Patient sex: F
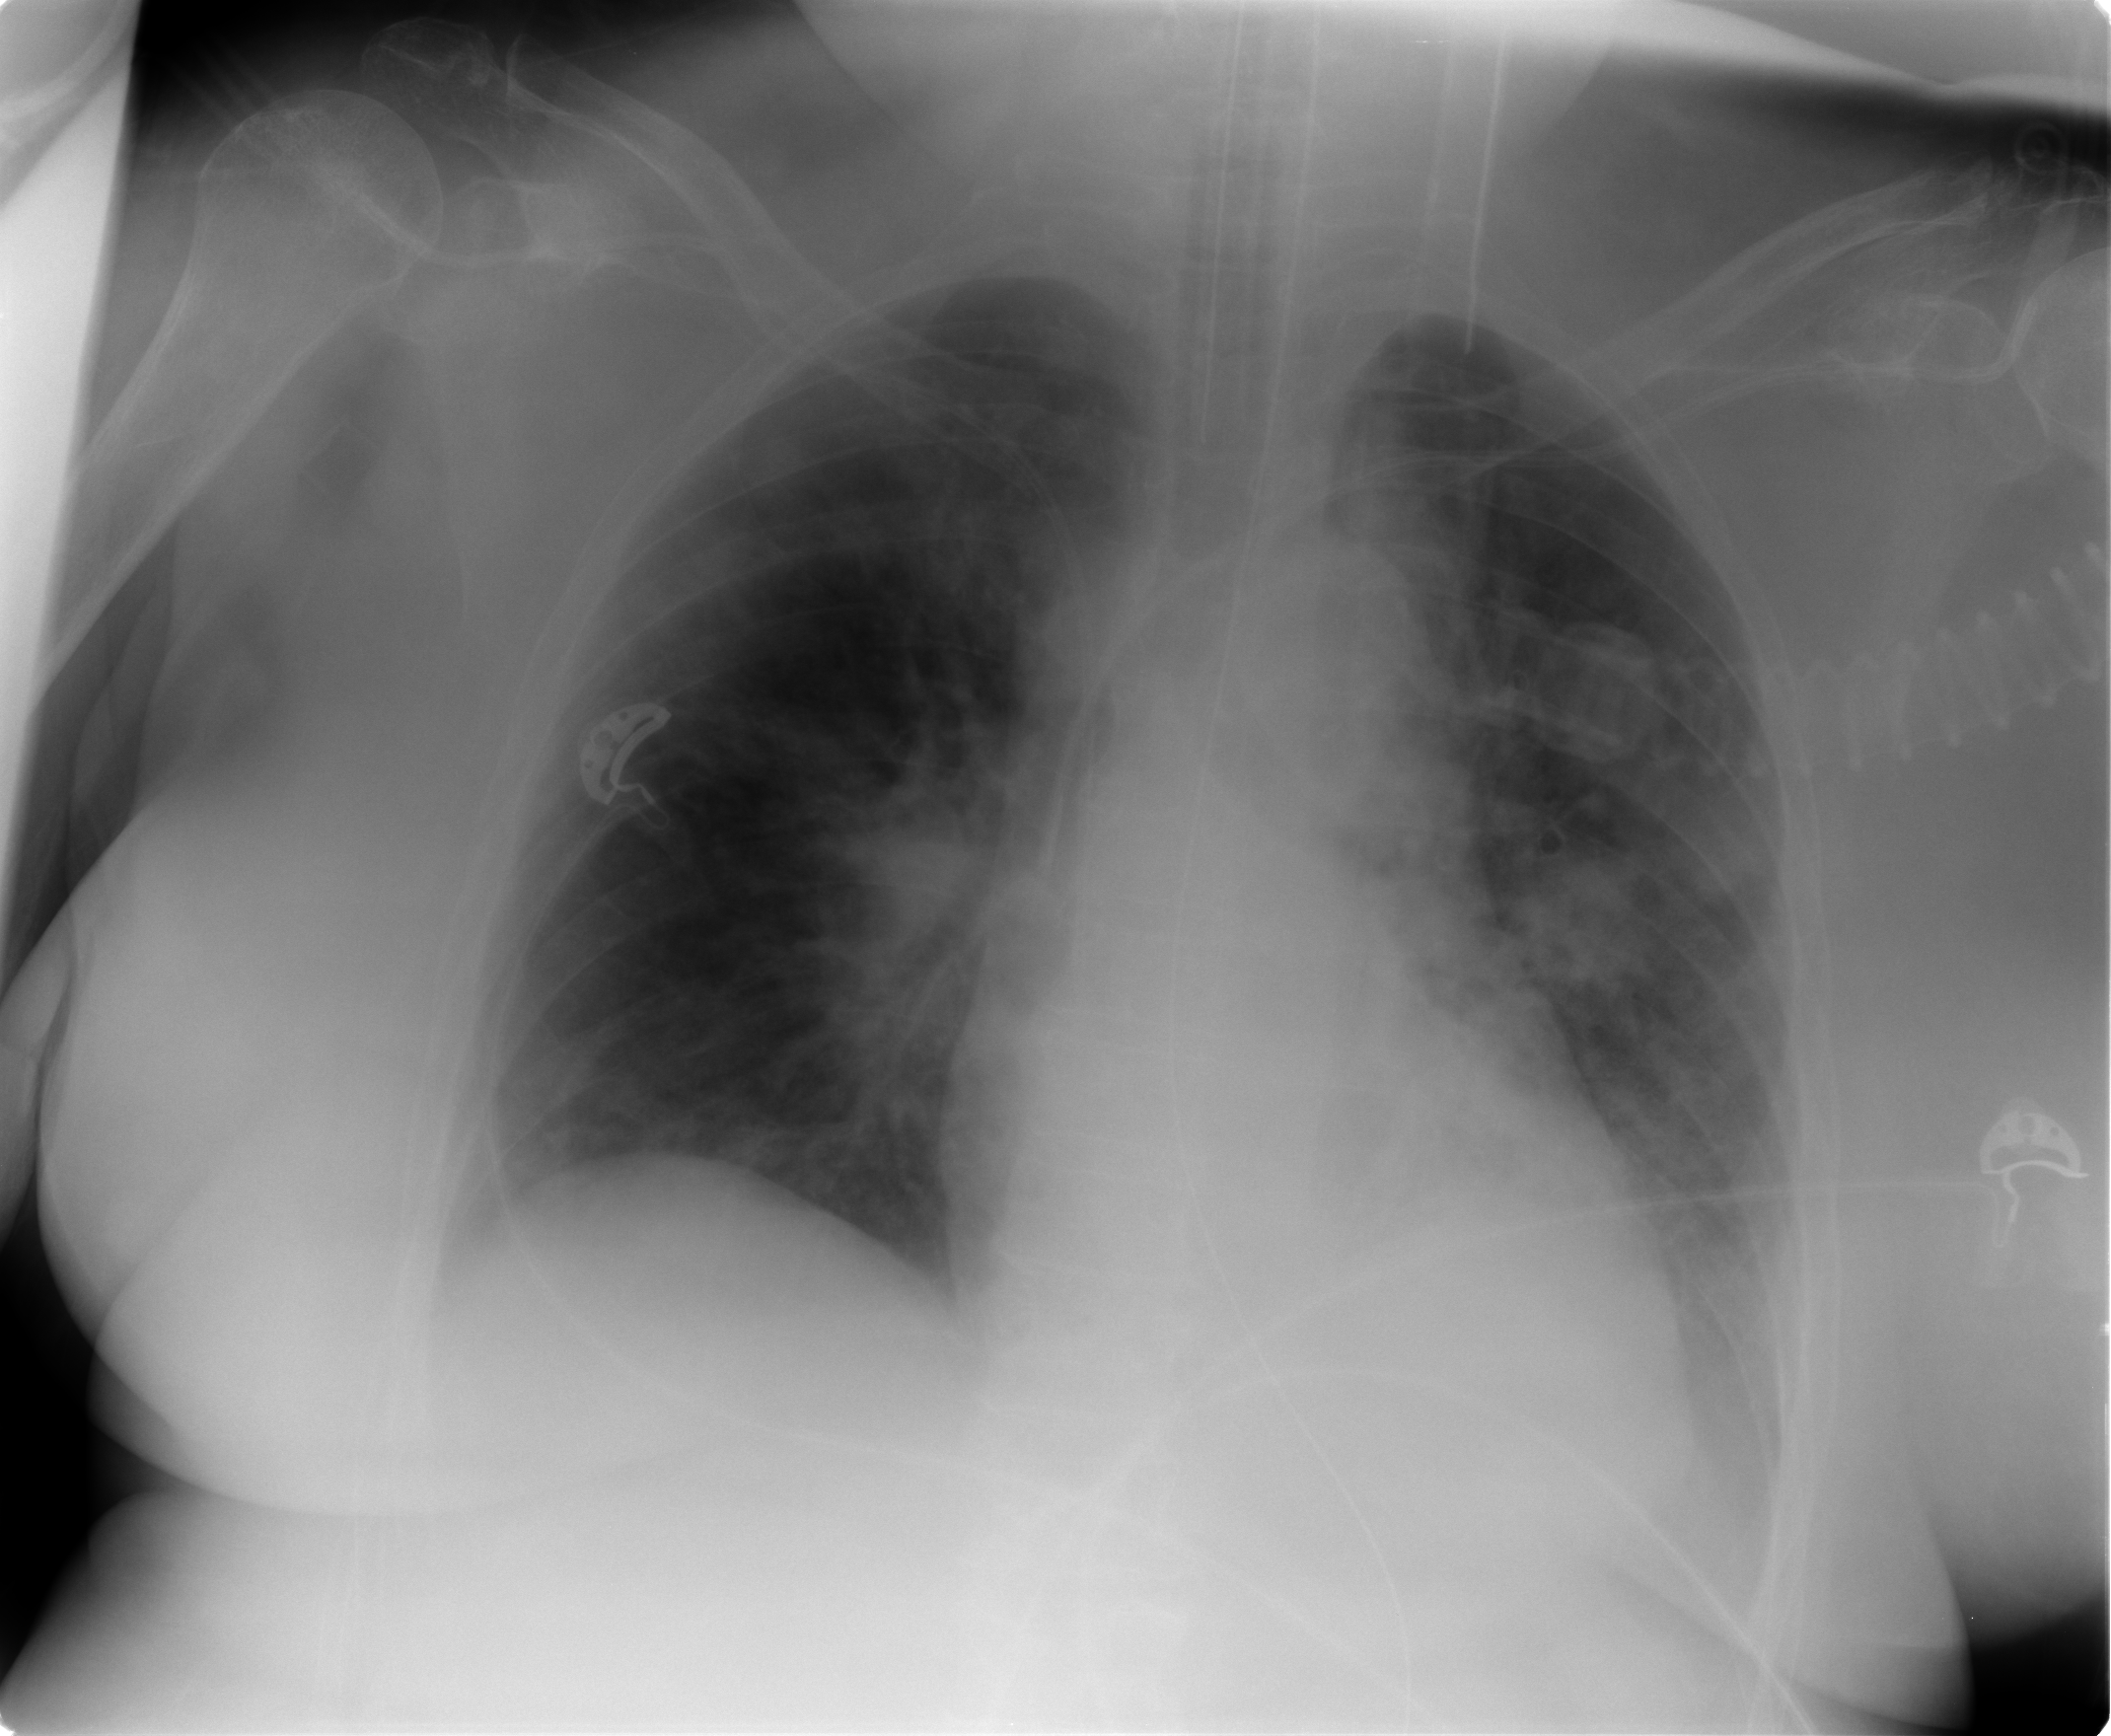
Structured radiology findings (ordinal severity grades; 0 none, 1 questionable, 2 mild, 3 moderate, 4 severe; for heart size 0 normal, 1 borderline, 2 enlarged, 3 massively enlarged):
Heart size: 1
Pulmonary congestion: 2
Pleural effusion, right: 1
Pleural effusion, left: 2
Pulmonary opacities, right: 2
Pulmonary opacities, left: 2
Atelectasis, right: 2
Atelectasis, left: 2